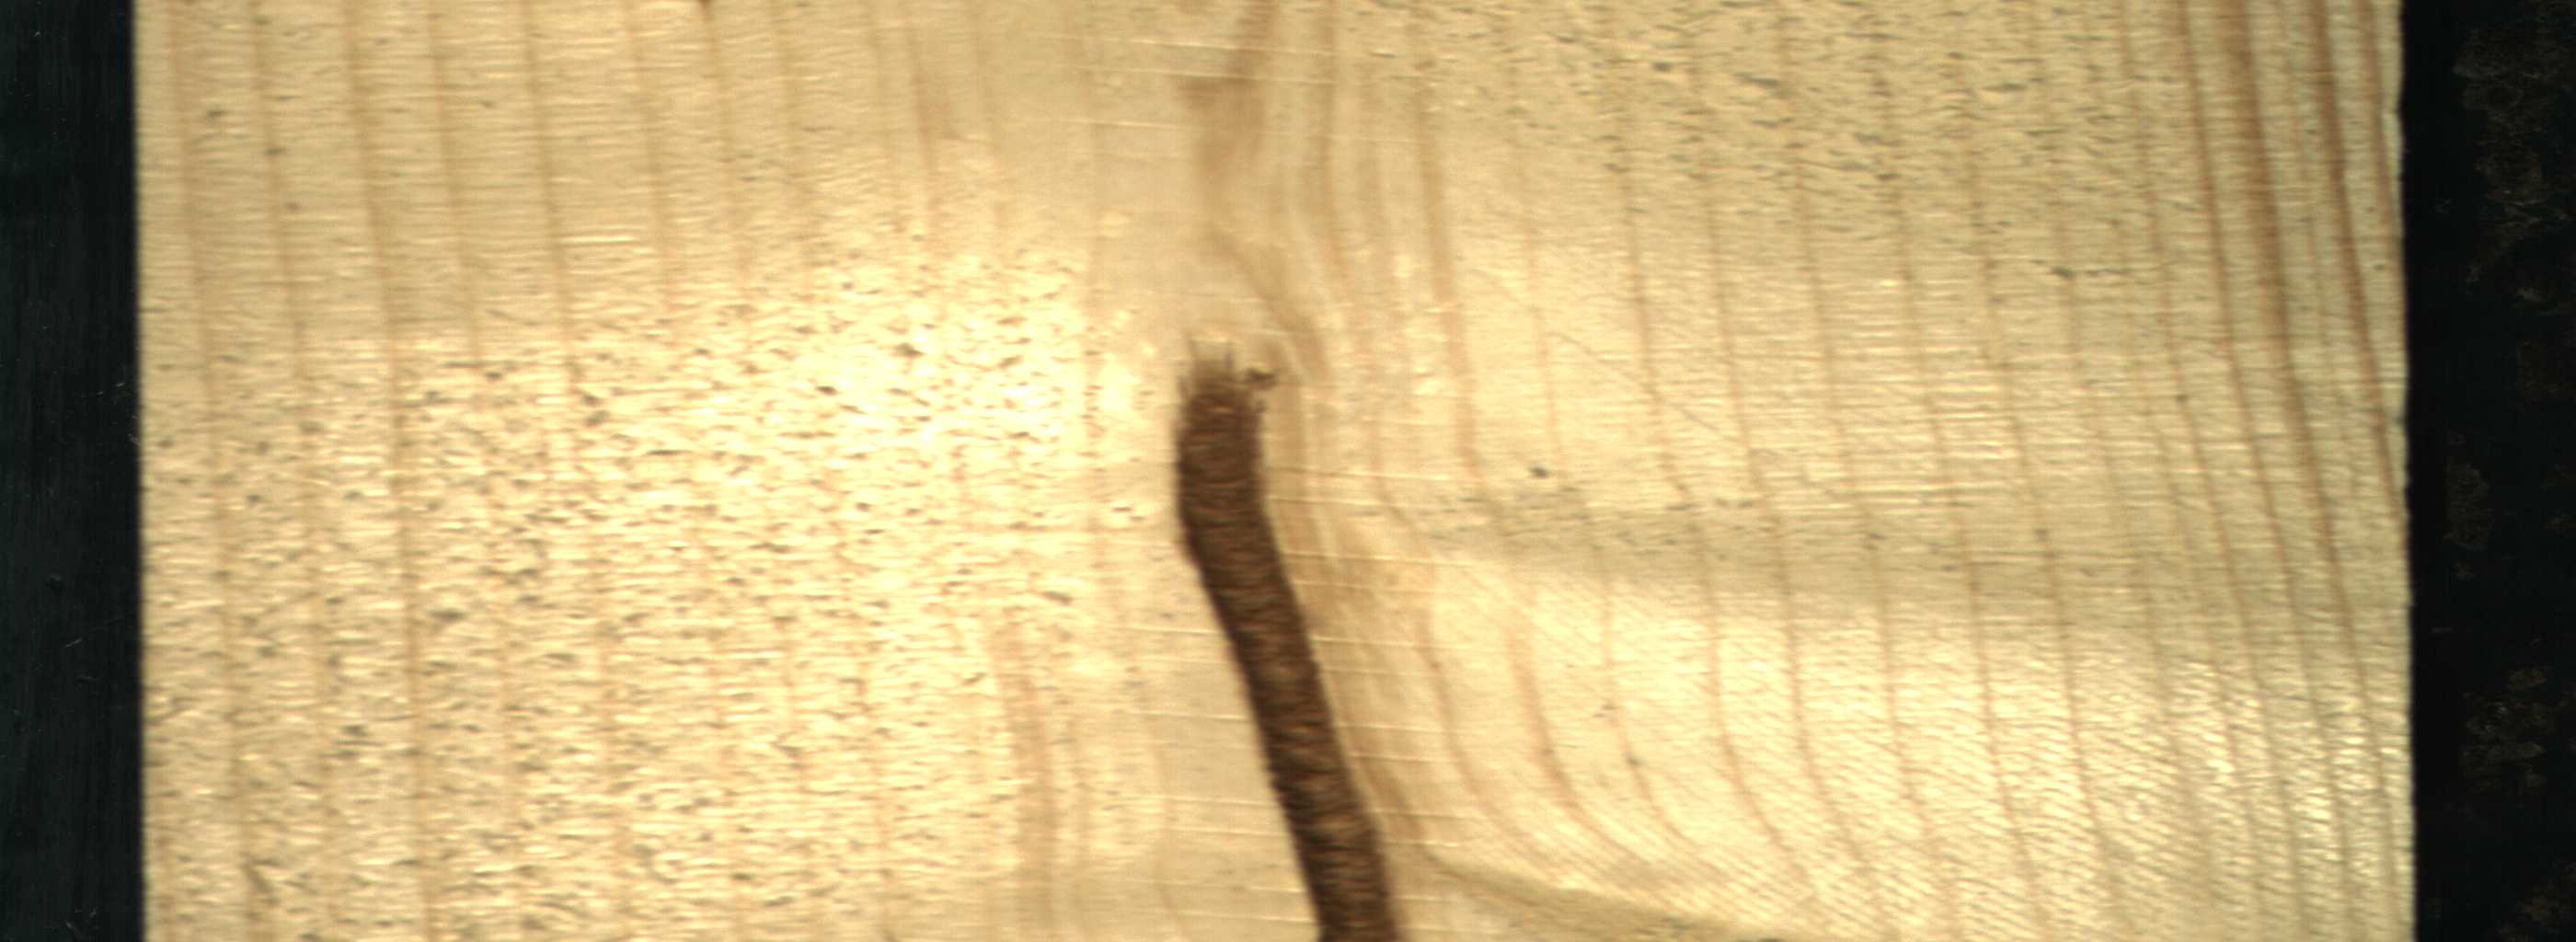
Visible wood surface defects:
Marrow